Field crop: maize
Growth stage: 2
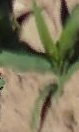
Species: maize